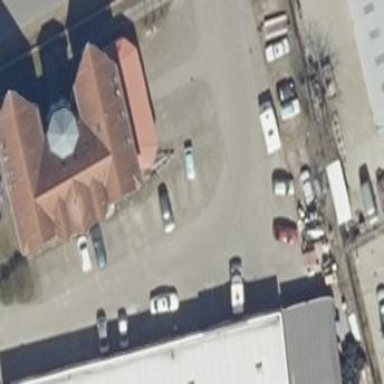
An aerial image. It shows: Office building with gabled roof.